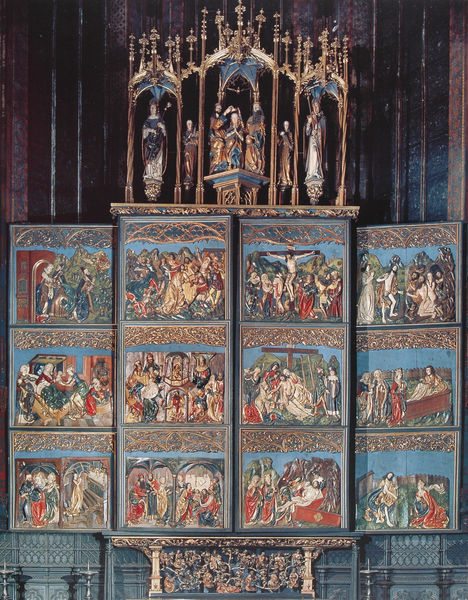
Titel: Hochaltar, Gesamtansicht, geschlossener Zustand
Künstler: Veit Stoß
Standort: Krakau
Institution: Pfarrkirche Maria Himmelfahrt
Schlagwörter: blau, flügel, gott, nackt, menschen, bunt, holz, säulen, rot, ornament, bibel, geschichte, rahmen, kirche, gold, spitzen, gotik, engel, relief, bilder, türen, figuren, ornamente, verzierung, geschlossen, foto, fotografie, bögen, kreuz, religion, kiste, bildnisse, altar, hochaltar, kerzenständer, kerzenhalter, leben, skulpturen, sarg, statuen, christus, jesus, kreuzigung, christlich, baldachin, heilige, geöffnet, gothik, maria, szenen, schrein, sakral, zwölf, schnitzwerk, aufbau, kriche, gesprenge, marienkrönung, mensa, tafeln, flügelaltar, triptychon, passion, baldachine, noli me tangere, mittelschrein, wandelaltar, bibelszenen, altaraufbau, flúgelaltar, frauen am grab, fügelaltar, gesprege, zwólf, astwerk, zierwerk, bibeldarstellung, bibeldarstellungen, krichlich, hohlbein